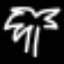
Label: palm tree